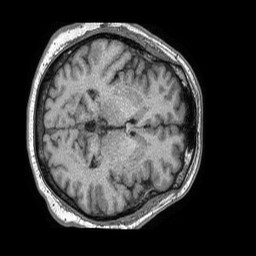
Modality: T1w
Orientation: axial
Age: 59
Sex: male
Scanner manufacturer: philips
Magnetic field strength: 1.5 T
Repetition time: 0.007607 s
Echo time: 0.003471 s